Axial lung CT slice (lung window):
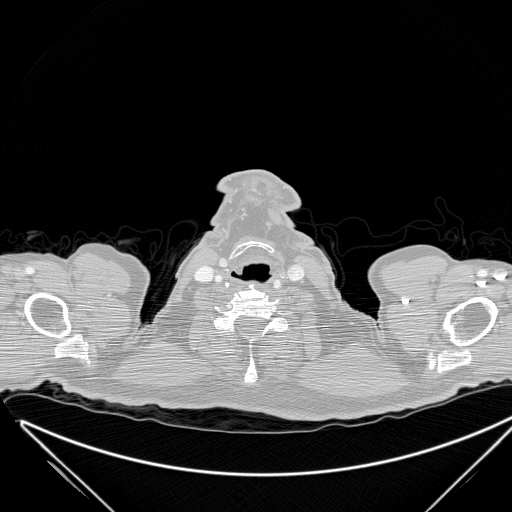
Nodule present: no